Field crop: maize
Growth stage: 2
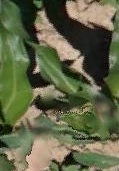
Species: maize